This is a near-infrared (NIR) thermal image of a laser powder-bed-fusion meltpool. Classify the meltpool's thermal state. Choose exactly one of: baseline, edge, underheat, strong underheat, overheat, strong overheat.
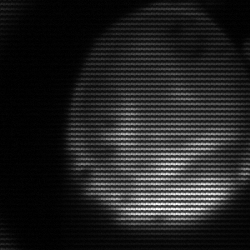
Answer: edge